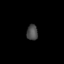
Tissue: lung
Cell type: Fibroblasts
Senescence score: 0.6092
Nuclear area (px): 170
Mean DAPI intensity: 75.124